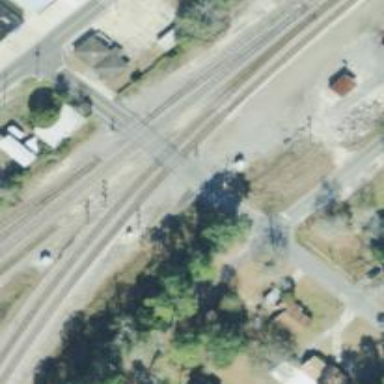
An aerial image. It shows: Level crossing with lights at railway intersection.